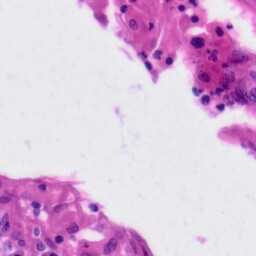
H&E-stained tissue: Tonsil